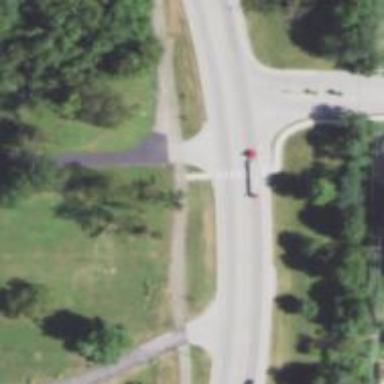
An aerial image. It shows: Asphalt footway with uncontrolled zebra crossing.